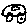
Label: car